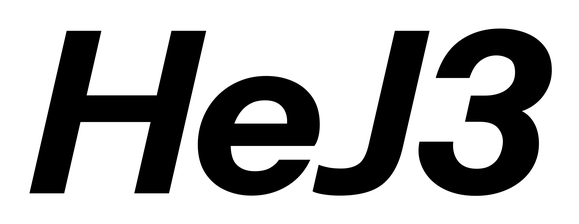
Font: InstrumentSans-Italic_Bold_Italic